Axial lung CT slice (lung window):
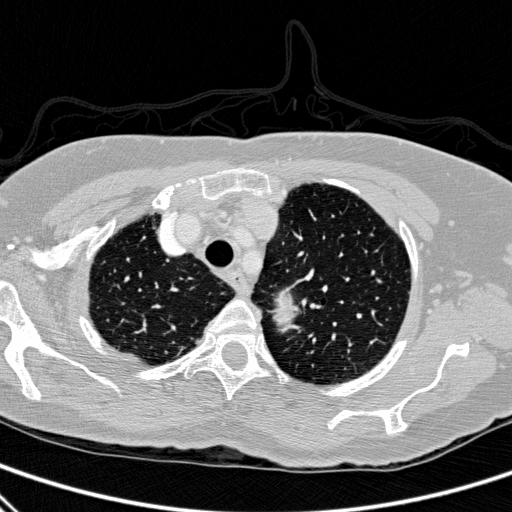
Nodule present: no